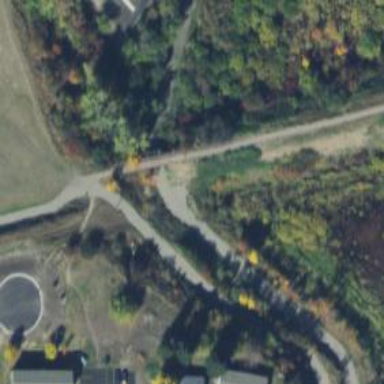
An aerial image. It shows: Abandoned railway bridge over footway road.